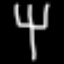
Label: fork